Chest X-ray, PA view. Patient: 41 years old, sex F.
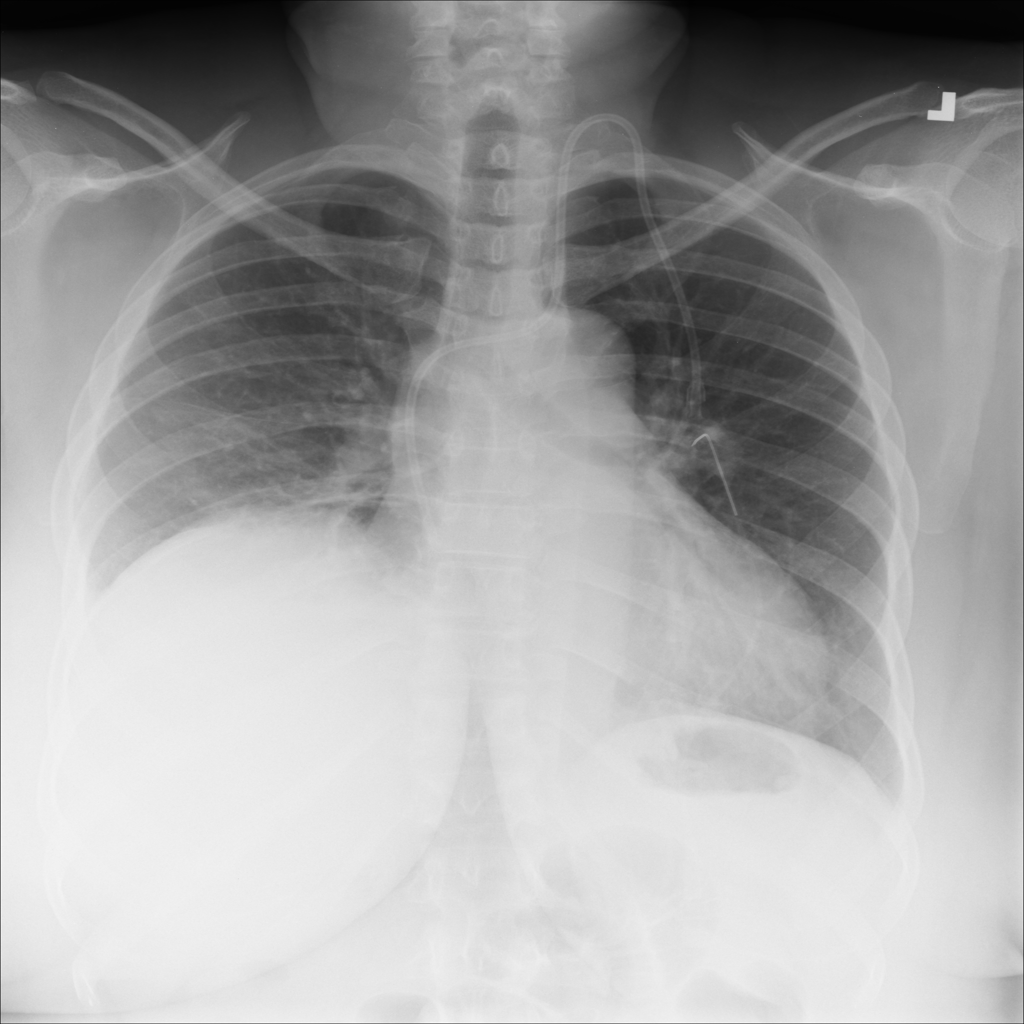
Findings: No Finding